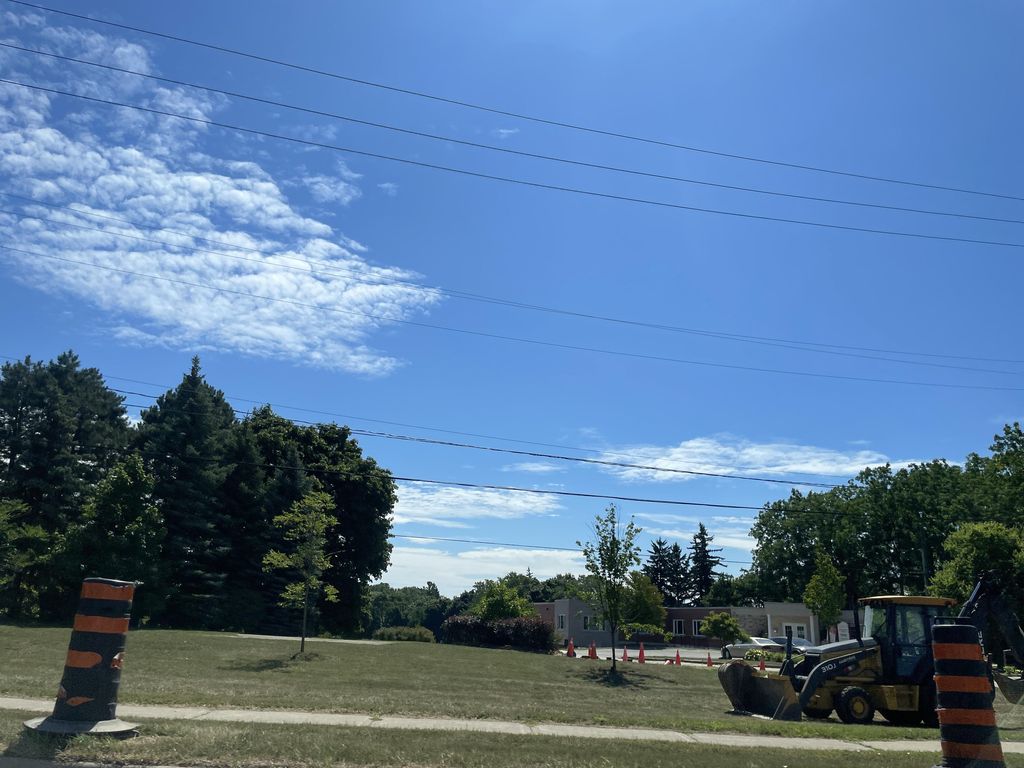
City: hamilton